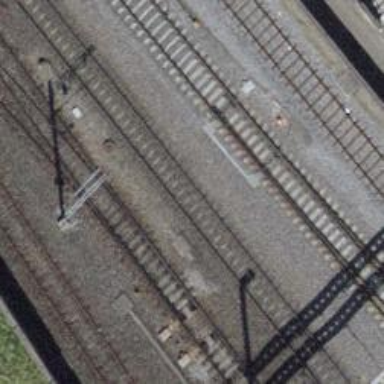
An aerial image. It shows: Railway switch.